Question: I still can't understand how images are scaled. I have this 600px x 600px image. I scaled it to different sizes (ie. to 450 x 450, 300x300 and 225x225). I did that in order for devices with different screen densities adjust the size of the image. Then I placed an imageview to a generic 1280x800 10.1" tablet, which is mdpi as stated by the ADT. It views properly on the 10.1 tablet graphical layout but seems oversized on the other devices especially on the phone category. Here is the link to image:

The layout width and height are also set to wrap_content, should I set it to a value in dp?
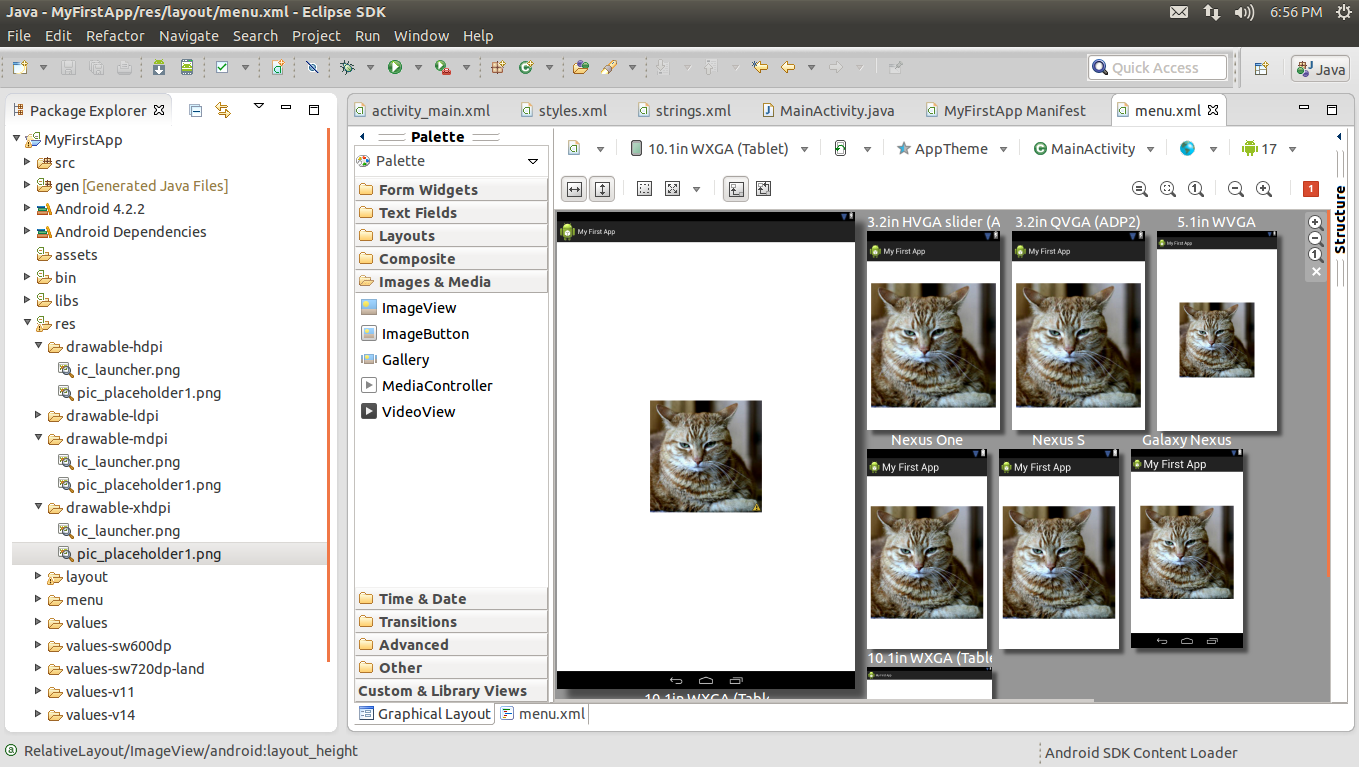
Answer: since, its an mdpi tablet, the resource is being picked from the drawable-mdpi folder and thus appearing that small.
Perhaps you can create a layout-mdpi-xlarge folder and then in that layout refer a copy of the image from the xhdpi folder.